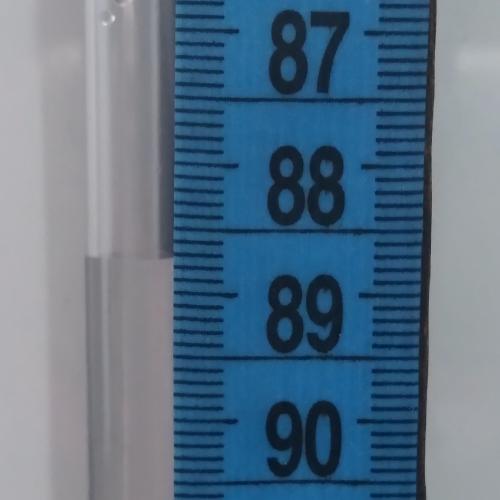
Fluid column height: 88.7 cm